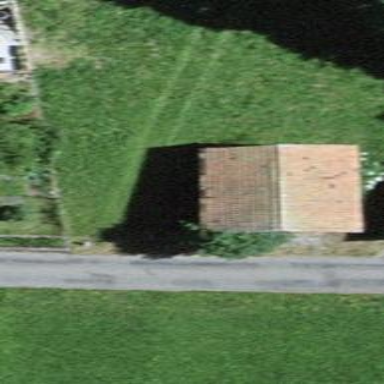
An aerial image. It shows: Barn.